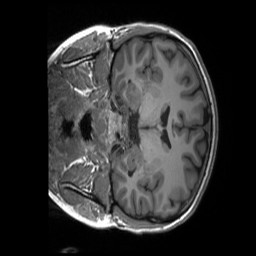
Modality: T1w
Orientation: coronal
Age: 19
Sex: male
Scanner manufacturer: siemens
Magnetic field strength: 3 T
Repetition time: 2.3 s
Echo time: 0.00232 s